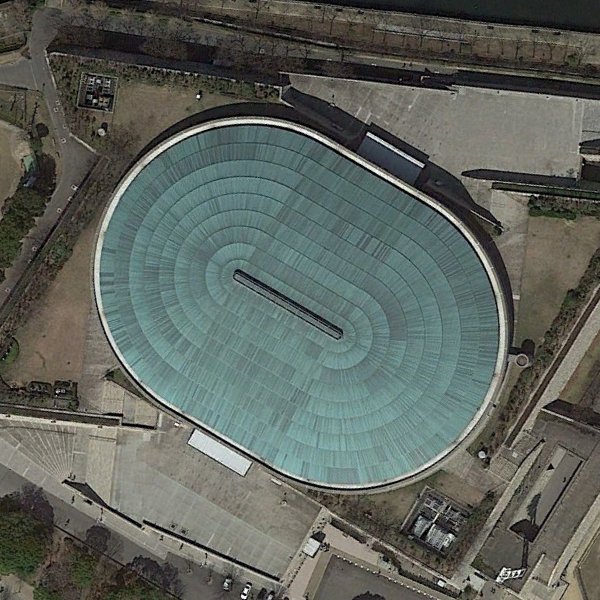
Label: Center